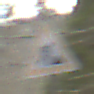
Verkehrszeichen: Arbeitsstelle
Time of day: MorningAfternoon
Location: Outdoor (Nature)
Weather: PartlyCloudy
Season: NotSpecified
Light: Natural